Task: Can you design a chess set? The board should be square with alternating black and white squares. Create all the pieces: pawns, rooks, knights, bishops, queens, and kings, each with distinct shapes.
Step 4811:
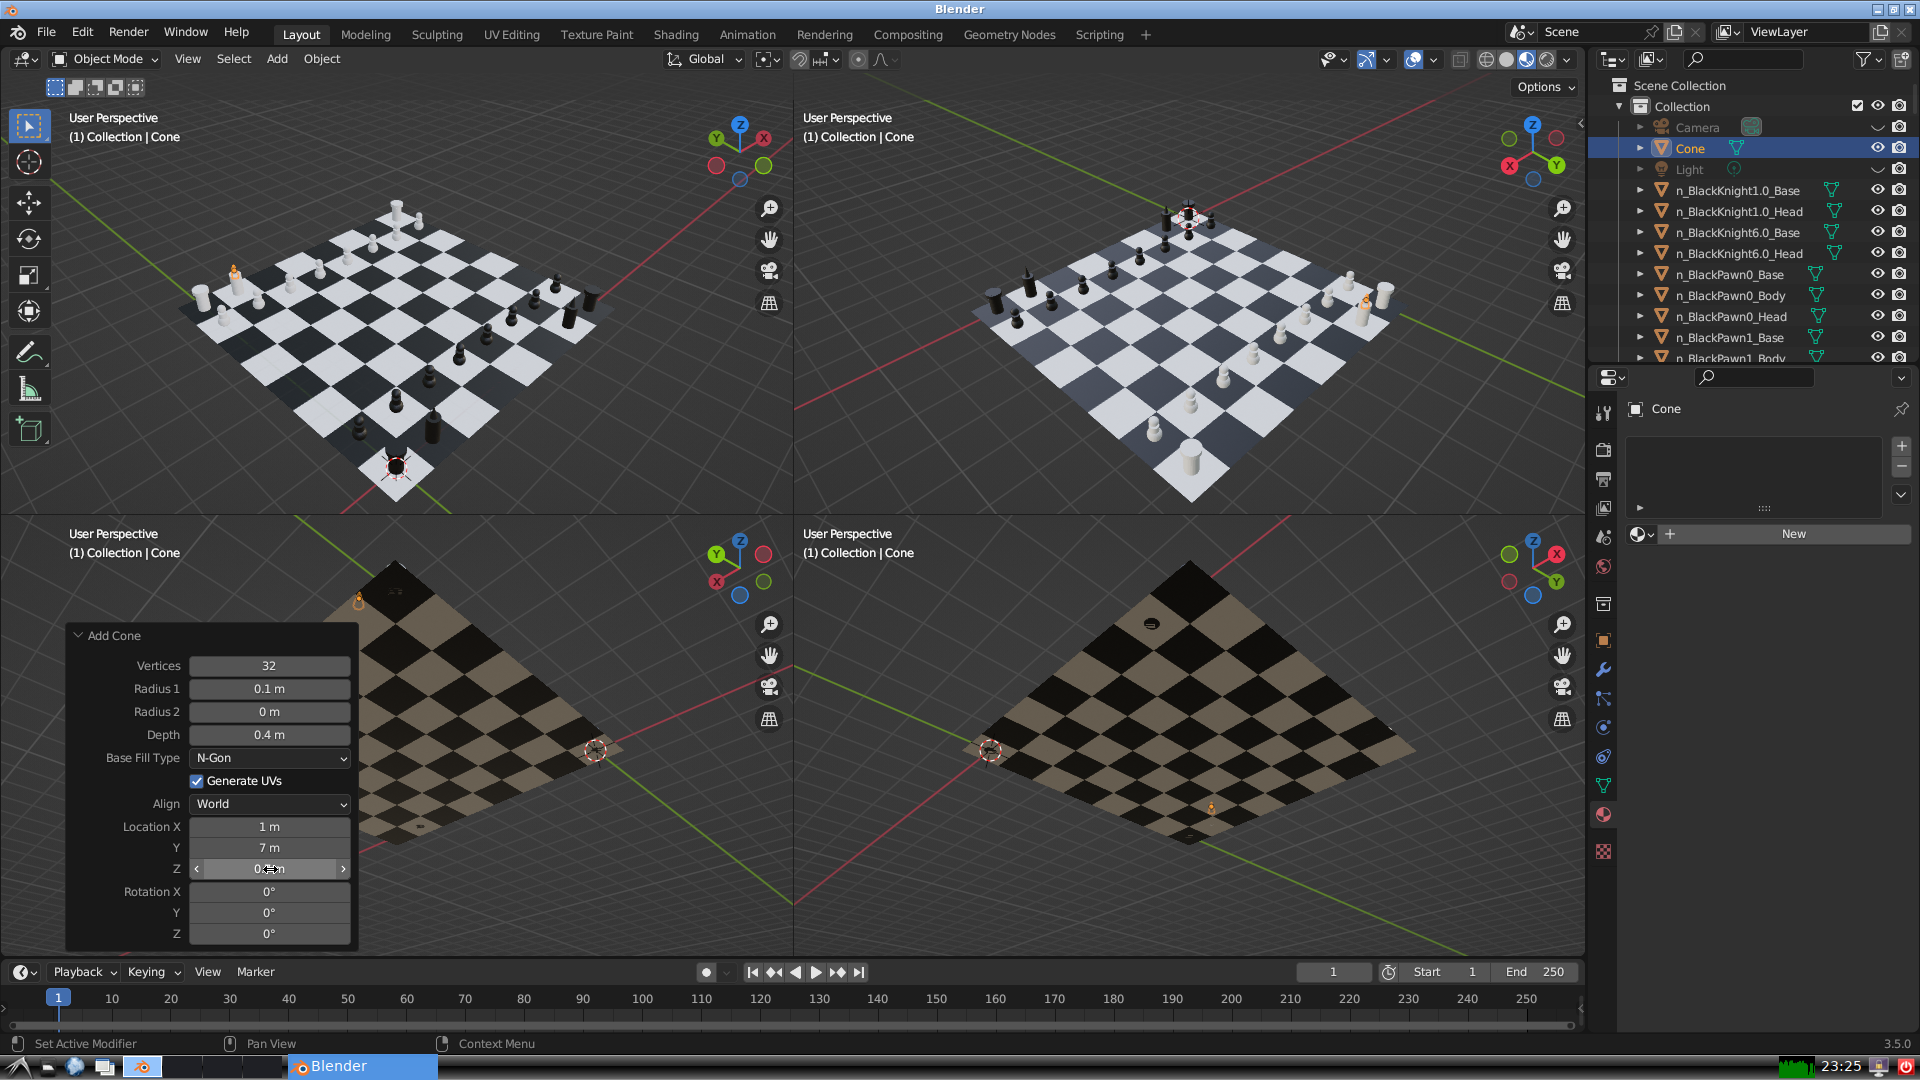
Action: {"mouse_move": [1608, 631]}